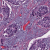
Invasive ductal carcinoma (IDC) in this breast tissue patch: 1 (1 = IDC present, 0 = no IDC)